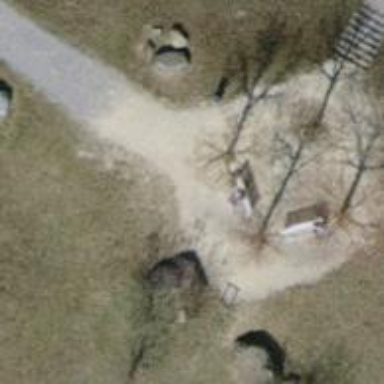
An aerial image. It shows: Bench.